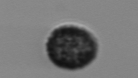
Label: Pseudochattonella_farcimen